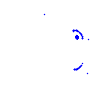
Particle: kaon